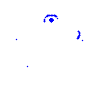
Particle: proton